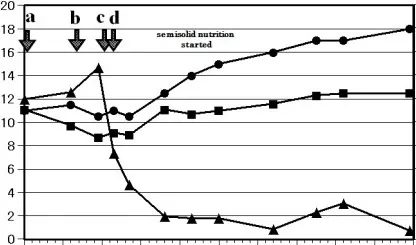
Chronological change of hemoglobin concentration (square), serum albumin concentration (circle) and C-reactive protein titer (triangle). Anti-tuberculosis drugs were started on the first day of admission (arrow a). Liquid nutrition was increased to 1,200 kcal/day on the 14th day of admission (arrow b). Semi-solid nutrition of 1,200 kcal/day was started on the 21st day of admission (arrow c). Debridement of the sacral pressure ulcer was conducted on the 22nd day of admission (arrow d).
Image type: pathology (immunostaining)